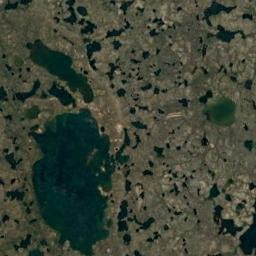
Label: wetland